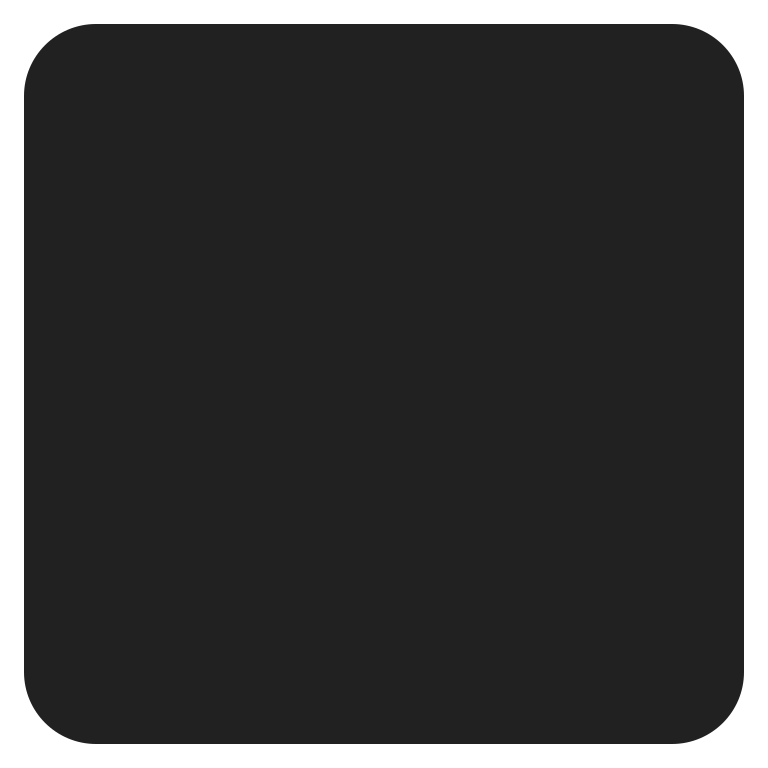
black large square high contrast